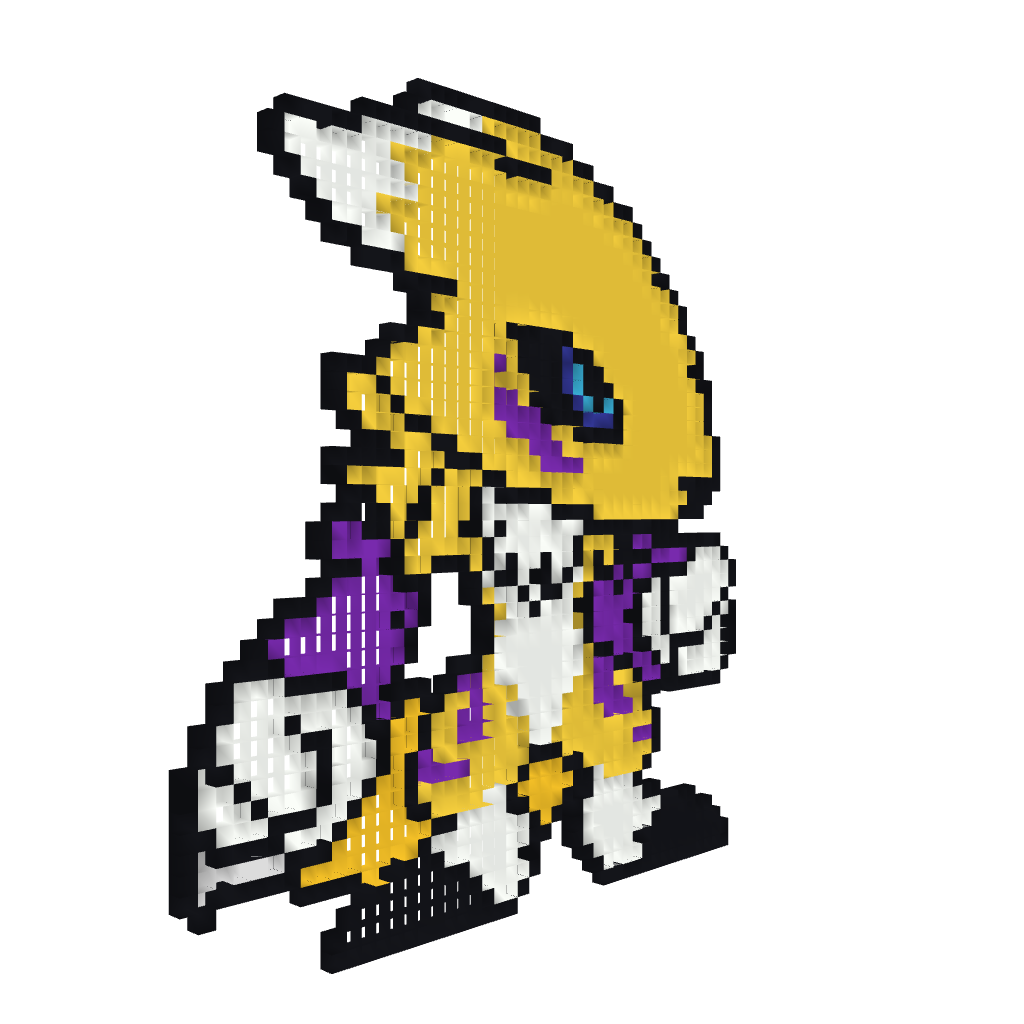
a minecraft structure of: Renamon